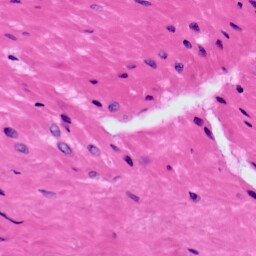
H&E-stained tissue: Prostate